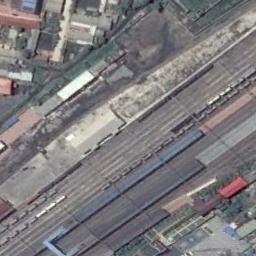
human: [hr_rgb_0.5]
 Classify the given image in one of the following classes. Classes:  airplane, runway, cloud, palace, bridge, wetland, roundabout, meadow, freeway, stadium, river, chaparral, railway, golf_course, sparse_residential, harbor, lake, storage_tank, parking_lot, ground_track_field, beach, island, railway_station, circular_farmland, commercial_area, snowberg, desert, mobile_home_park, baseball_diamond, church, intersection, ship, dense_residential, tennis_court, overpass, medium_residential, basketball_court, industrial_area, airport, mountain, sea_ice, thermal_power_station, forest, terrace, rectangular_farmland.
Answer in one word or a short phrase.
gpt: railway